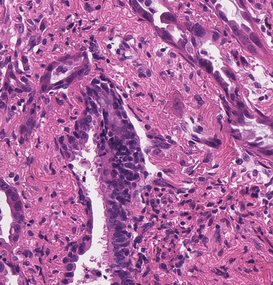
Tumor epithelial tissue: yes
Tumor-associated stroma tissue: yes
Normal tissue: no